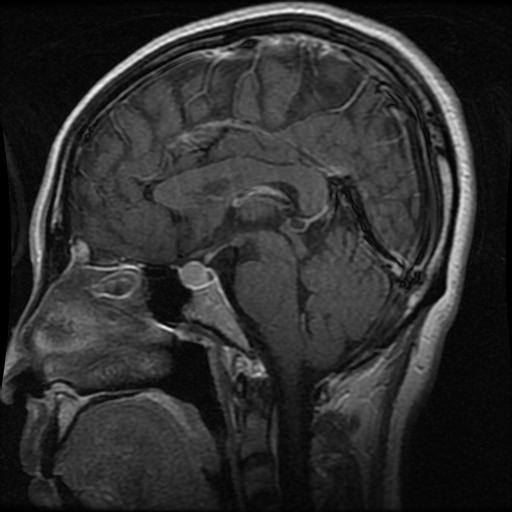
Label: pituitary